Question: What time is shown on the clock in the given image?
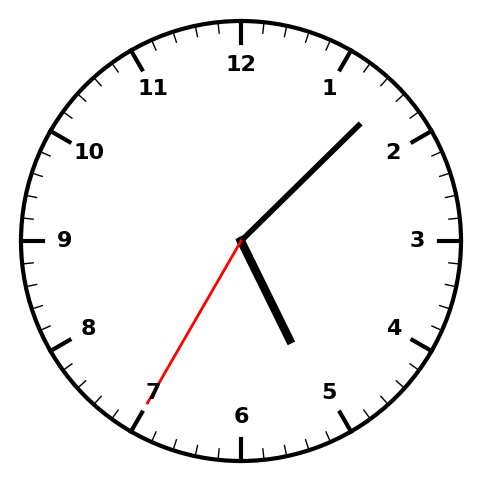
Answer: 05:07:35